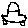
Label: car